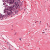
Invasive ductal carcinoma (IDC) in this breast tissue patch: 0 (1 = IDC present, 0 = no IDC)